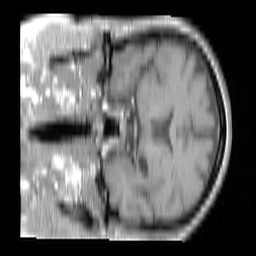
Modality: T1w
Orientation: coronal
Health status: ill
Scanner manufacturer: siemens
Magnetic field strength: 3 T
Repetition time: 0.4 s
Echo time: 0.00272 s